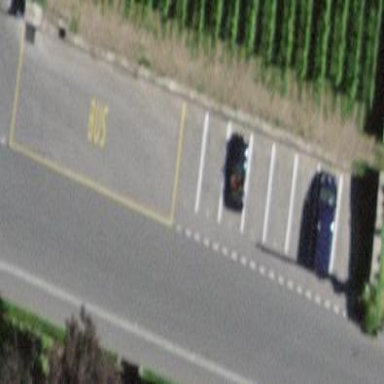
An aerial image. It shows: Parking available on the street side.